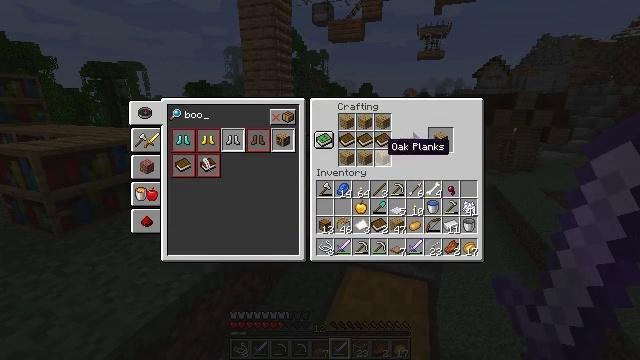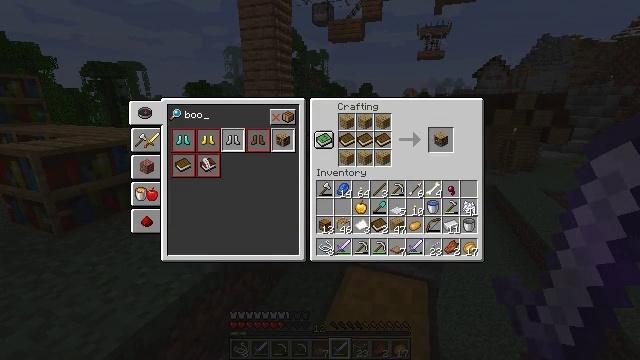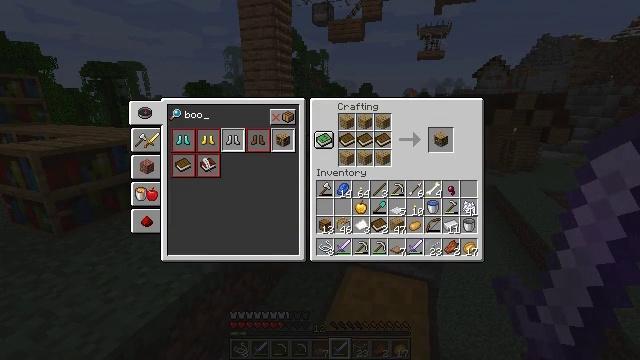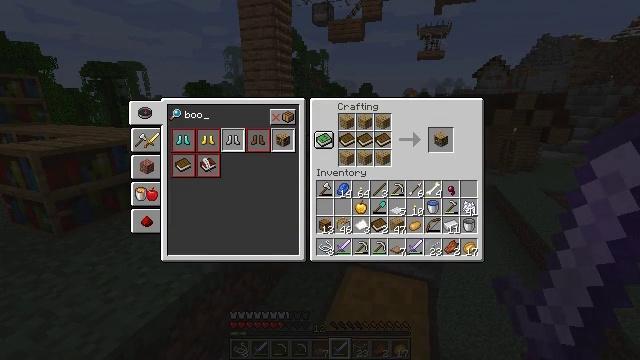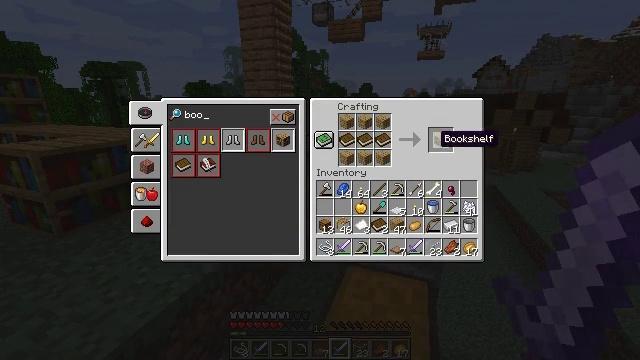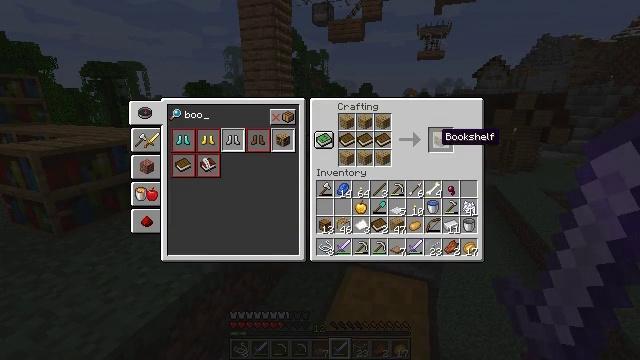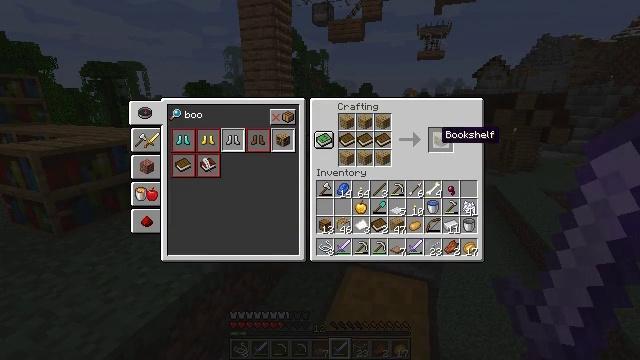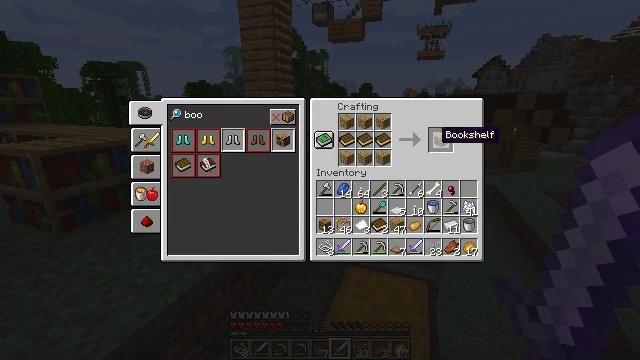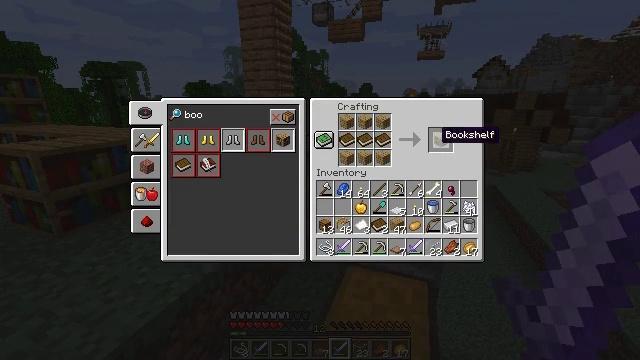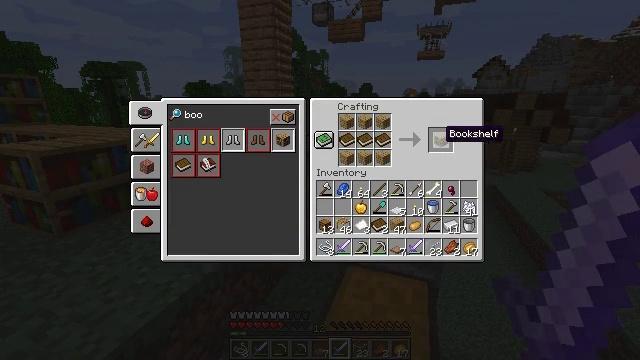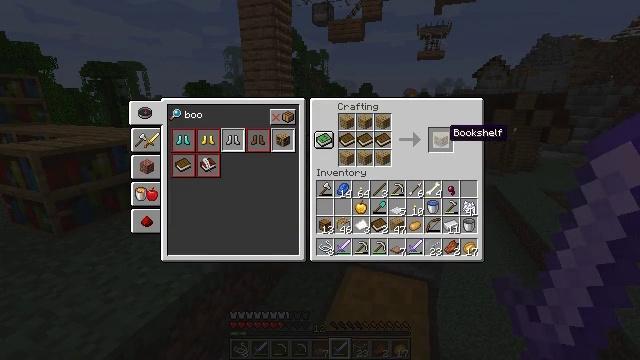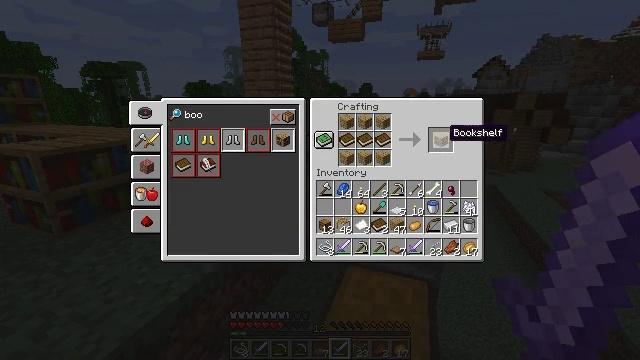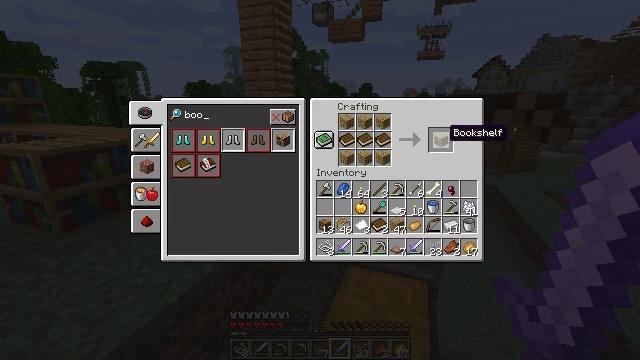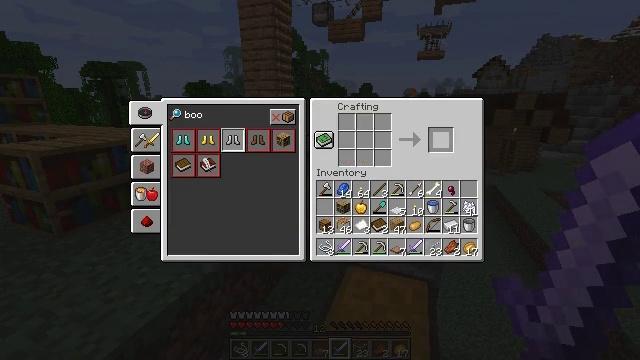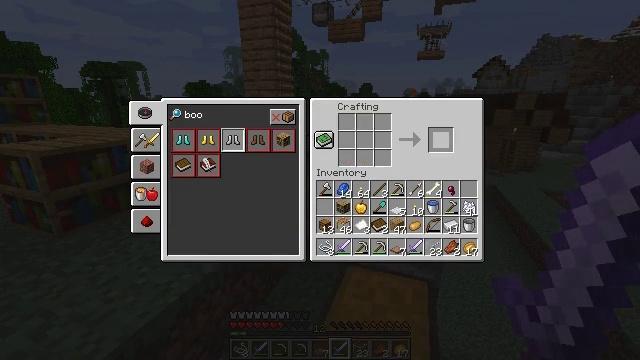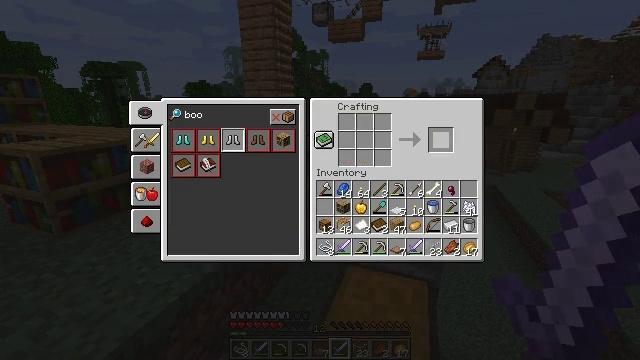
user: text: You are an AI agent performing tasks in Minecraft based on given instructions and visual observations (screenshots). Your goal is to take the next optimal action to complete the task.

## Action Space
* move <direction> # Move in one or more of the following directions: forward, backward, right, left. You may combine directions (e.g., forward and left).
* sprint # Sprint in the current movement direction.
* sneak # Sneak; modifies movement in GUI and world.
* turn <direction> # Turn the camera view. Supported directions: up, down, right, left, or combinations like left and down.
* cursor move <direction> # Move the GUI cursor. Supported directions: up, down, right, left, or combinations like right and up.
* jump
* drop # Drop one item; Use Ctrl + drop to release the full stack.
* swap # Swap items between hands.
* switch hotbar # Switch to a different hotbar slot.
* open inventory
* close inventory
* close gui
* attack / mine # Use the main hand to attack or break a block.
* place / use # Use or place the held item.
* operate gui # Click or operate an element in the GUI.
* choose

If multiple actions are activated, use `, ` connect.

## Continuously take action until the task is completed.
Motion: motion action
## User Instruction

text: Put materials in the crafting table to create a bookshelf.
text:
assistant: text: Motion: sneak, cursor move right
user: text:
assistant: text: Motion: sneak, cursor move right
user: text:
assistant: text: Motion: sneak, cursor move right
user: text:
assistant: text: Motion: sneak
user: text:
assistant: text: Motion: sneak
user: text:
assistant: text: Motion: sneak
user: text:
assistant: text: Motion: sneak
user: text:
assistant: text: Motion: sneak
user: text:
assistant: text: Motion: sneak
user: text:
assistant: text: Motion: sneak
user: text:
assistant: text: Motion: sneak
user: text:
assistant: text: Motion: sneak
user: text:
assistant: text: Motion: sneak, operate gui
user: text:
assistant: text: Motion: sneak, operate gui
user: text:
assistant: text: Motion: sneak, operate gui
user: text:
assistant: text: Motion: sneak
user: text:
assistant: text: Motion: sneak
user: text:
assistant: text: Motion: sneak